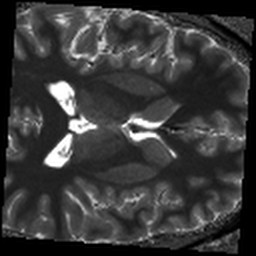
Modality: T1map
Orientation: axial
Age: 22
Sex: male